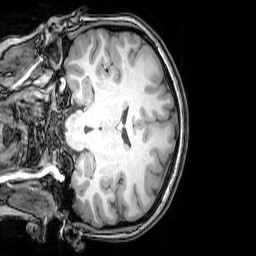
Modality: T1w
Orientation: coronal
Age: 22
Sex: female
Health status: healthy
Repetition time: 0.081 s
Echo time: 0.037 s